Question: Given a description of the three-view drawing of a solid figure, find the maximum number of small cubes that the solid figure can be composed of when the three-view constraints are met.
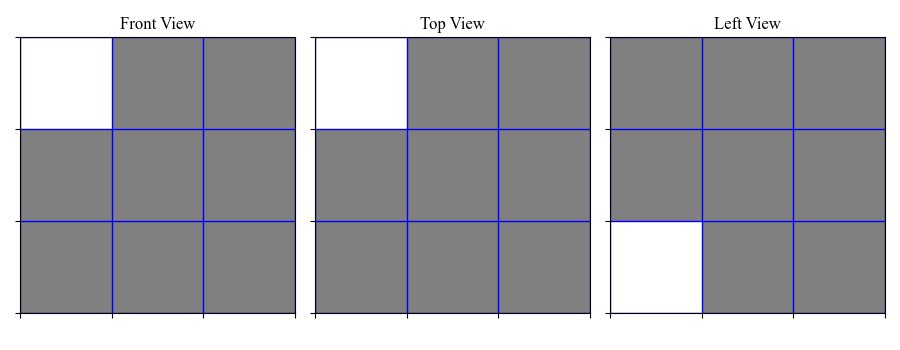
Answer: 20